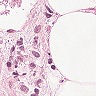
Metastatic tissue present: no